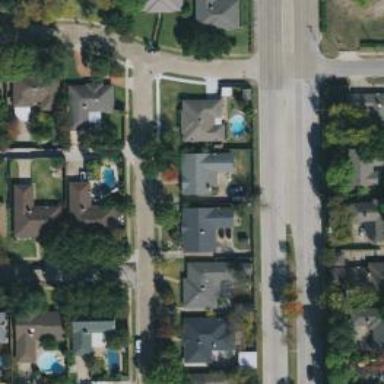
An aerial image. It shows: Alley classified as service road.